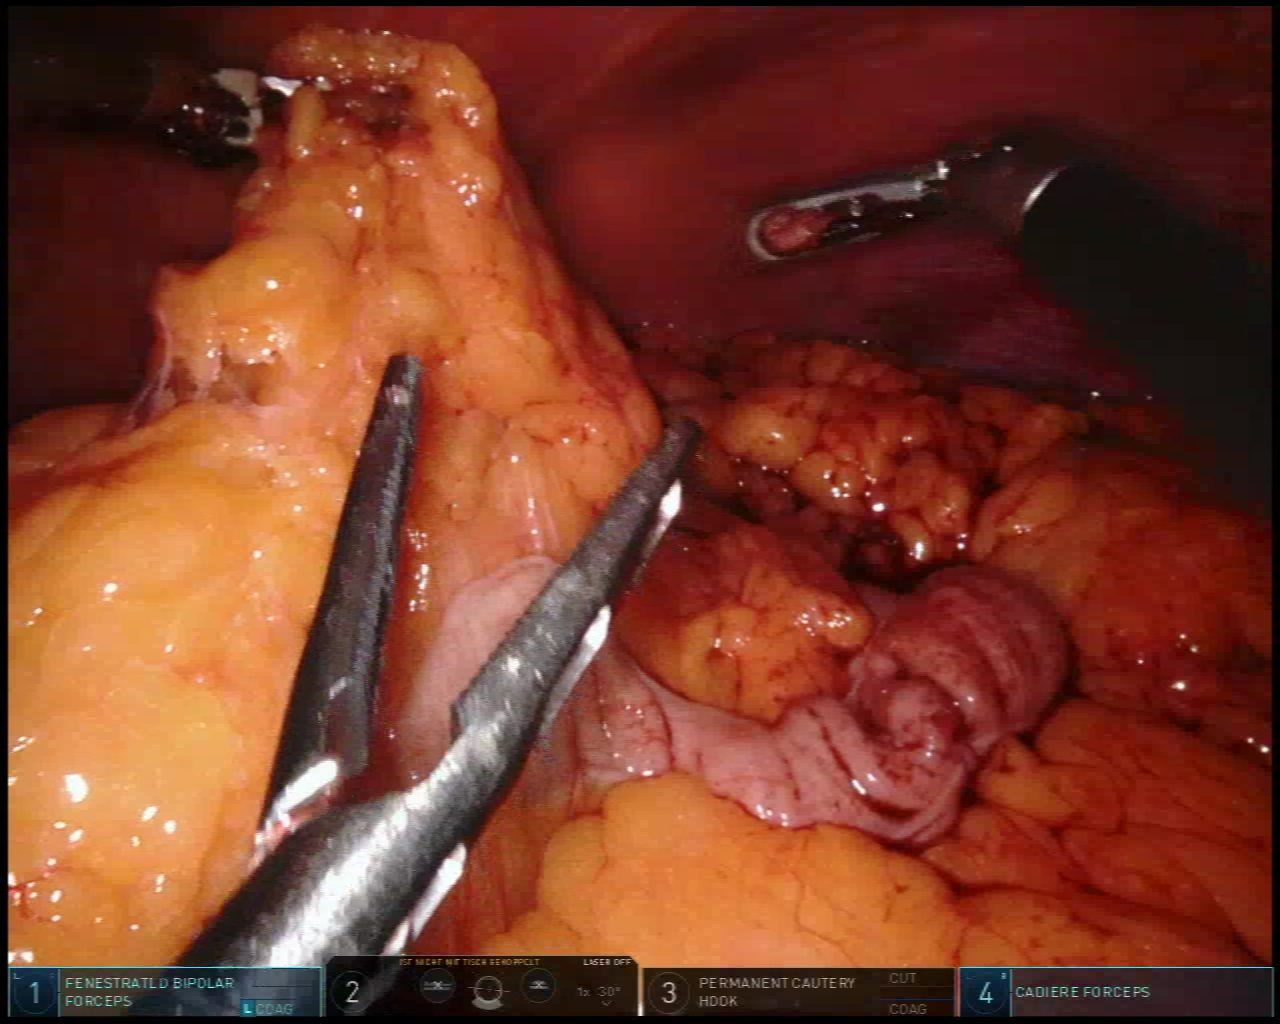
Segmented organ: colon
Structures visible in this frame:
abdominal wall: yes
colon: yes
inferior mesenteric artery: no
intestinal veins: no
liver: no
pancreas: no
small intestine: no
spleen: no
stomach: no
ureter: no
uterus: no
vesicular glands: no